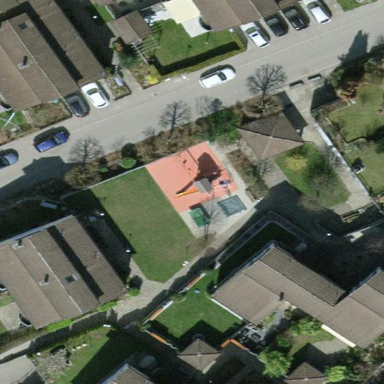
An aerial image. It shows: Playground area for leisure land.